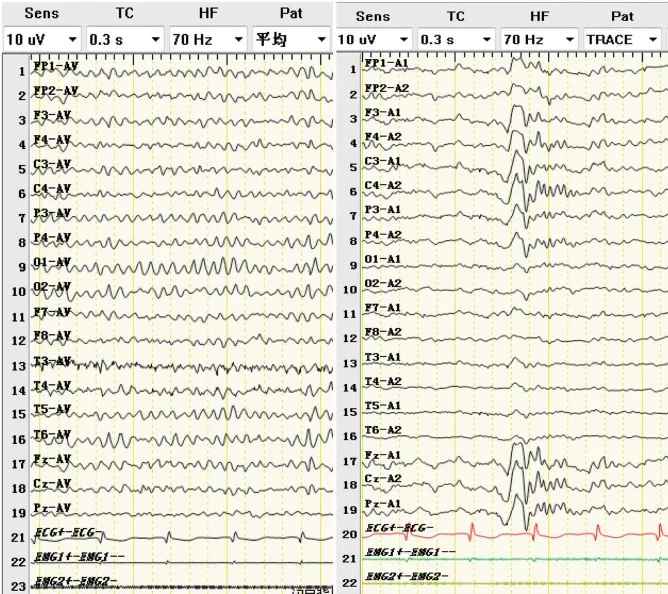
(B) EEG showing low-to-medium amplitude alpha background EEG predominantly at 8.5-11.5 Hz in the quiet, awake with closed-eye state (a), and K complex waves during sleep (b).
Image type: electrography (eeg)